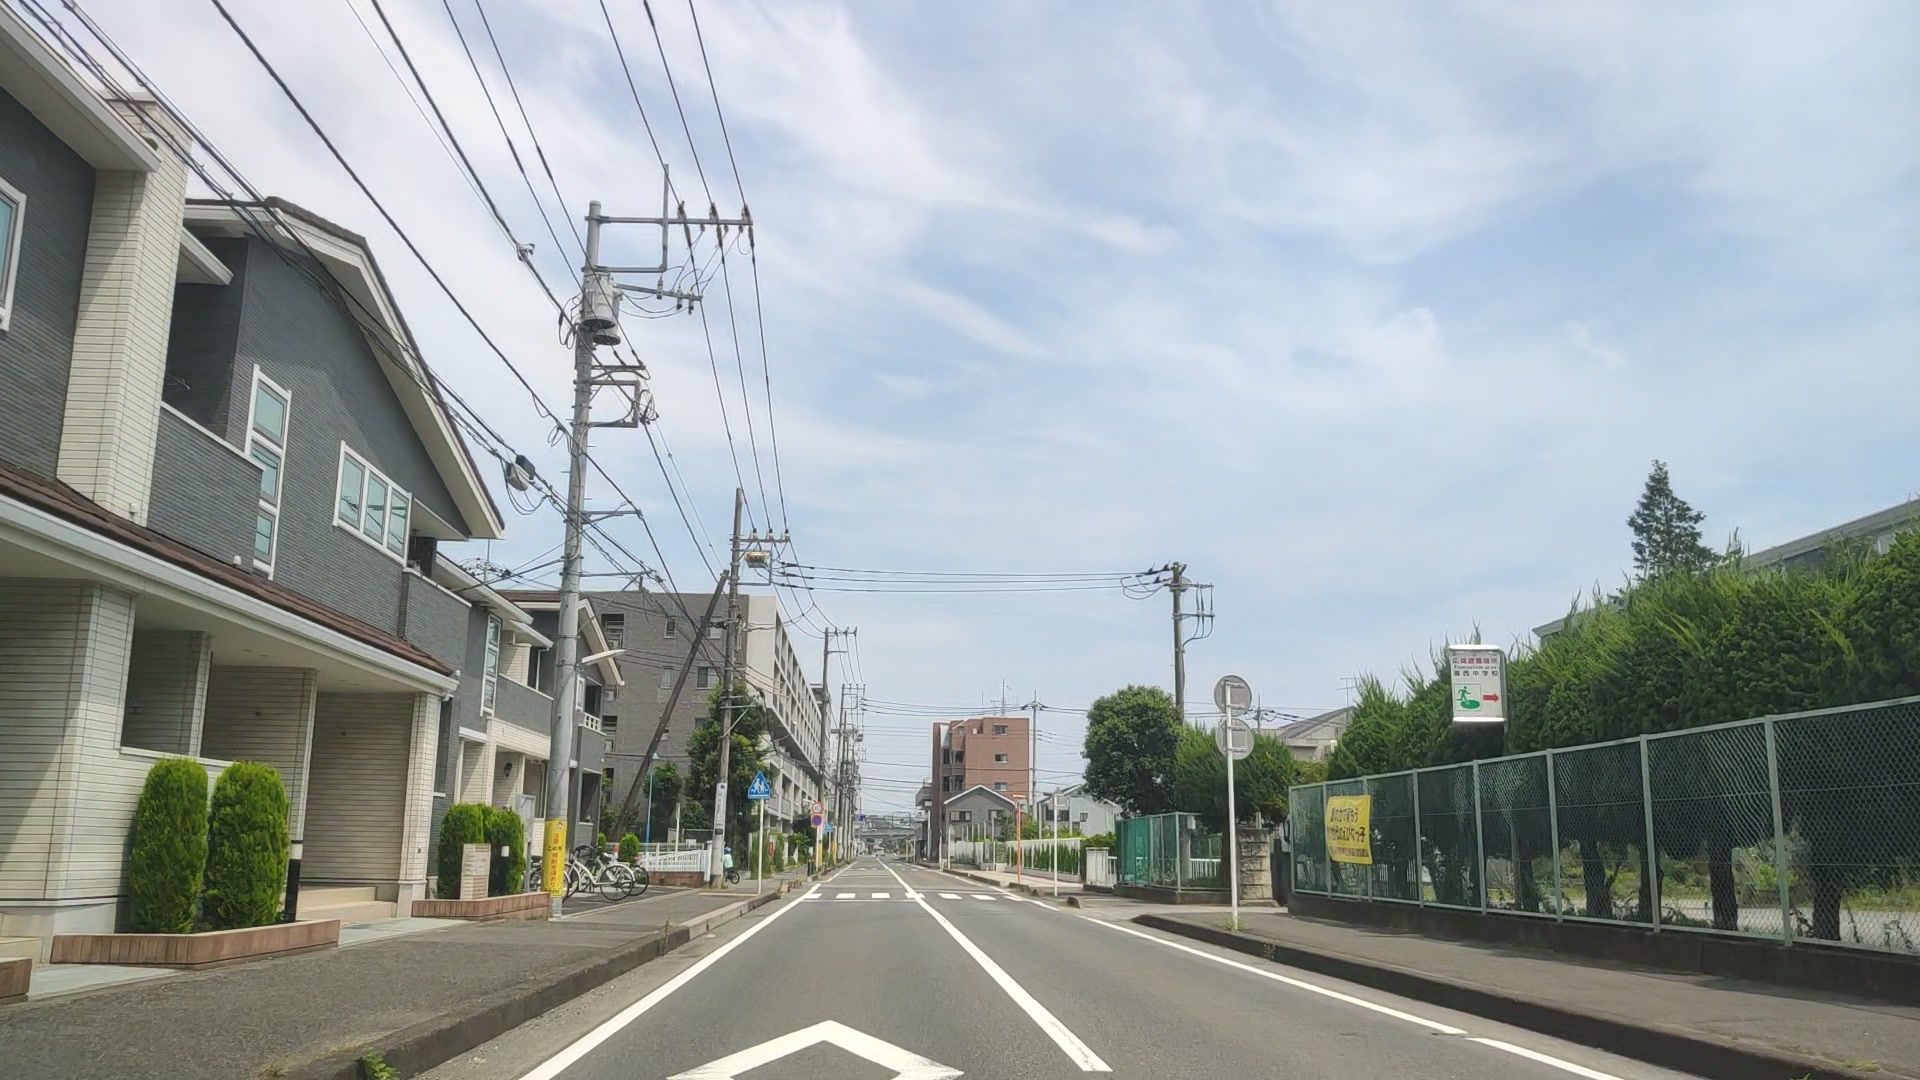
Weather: cloudy
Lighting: day
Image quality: good
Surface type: driving surface
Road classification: footway
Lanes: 2
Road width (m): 3
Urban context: urban centre
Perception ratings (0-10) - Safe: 3.44, Lively: 6.94, Beautiful: 5.76, Boring: 5.3, Depressing: 6.39, Wealthy: 3.92